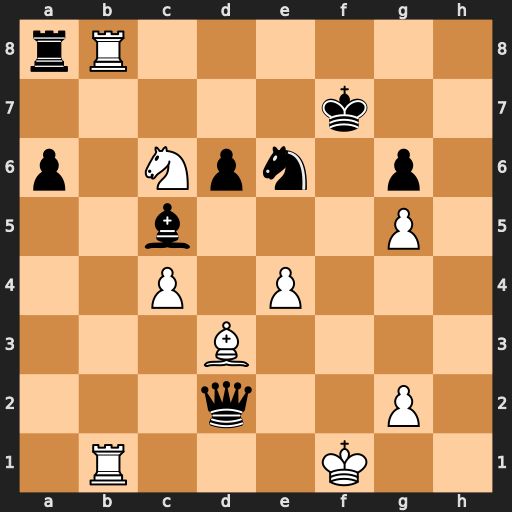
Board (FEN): rR6/5k2/p1Npn1p1/2b3P1/2P1P3/3B4/3q2P1/1R3K2
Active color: w
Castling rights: -
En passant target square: -
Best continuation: R1b7+ Nc7 Rxc7+ Ke6 Re7#